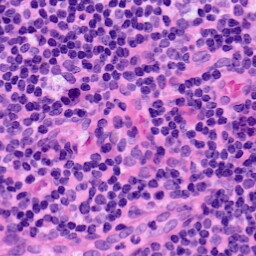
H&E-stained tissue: LymphNode